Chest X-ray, PA view. Patient: 47 years old, sex M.
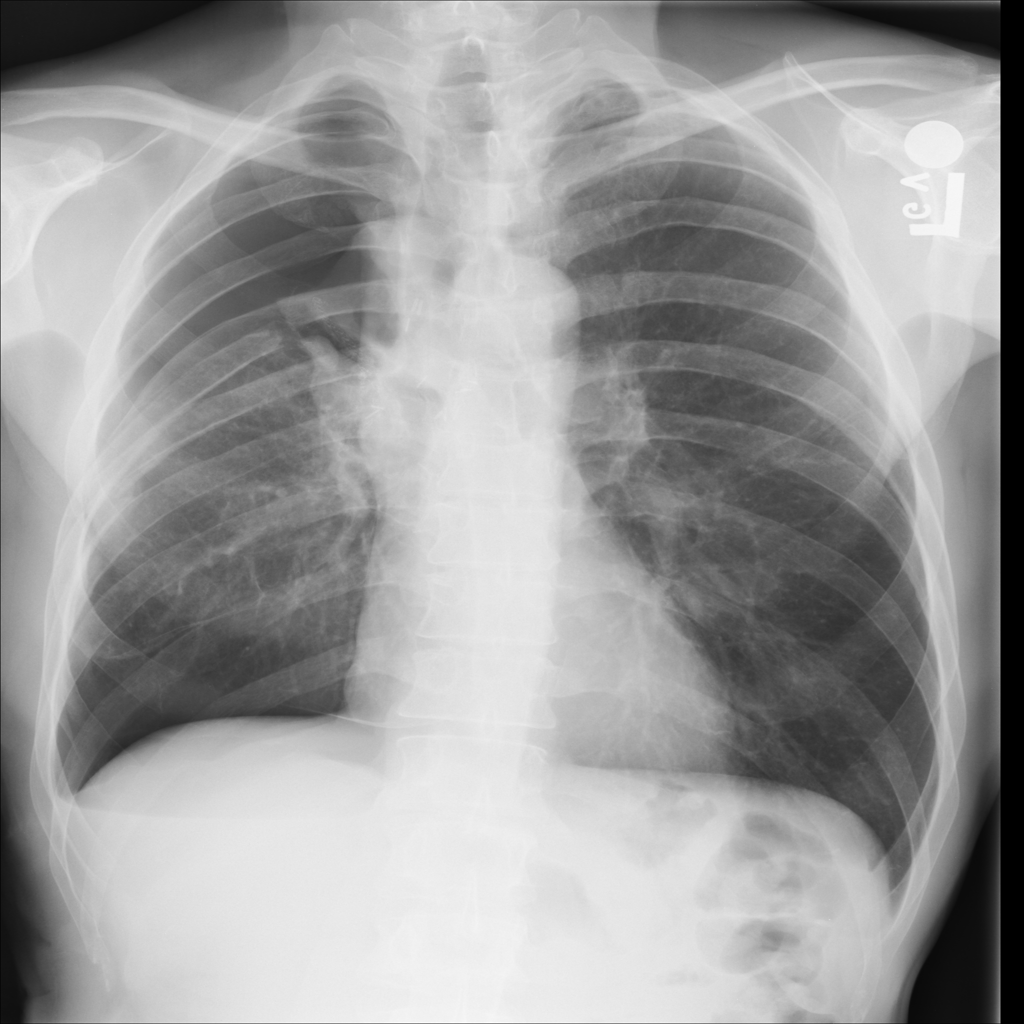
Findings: Pneumothorax